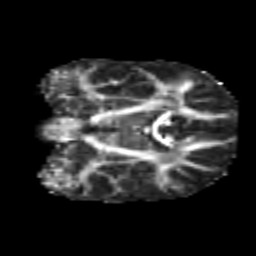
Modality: FA
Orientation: coronal
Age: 6
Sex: male
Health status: healthy